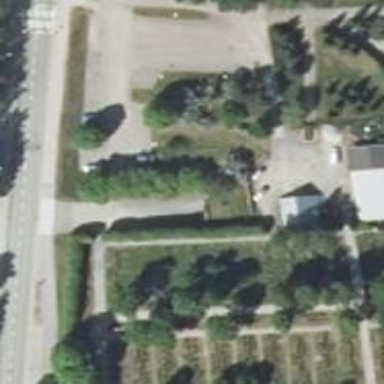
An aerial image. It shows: Mortuary.